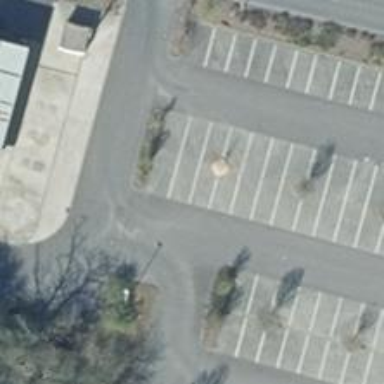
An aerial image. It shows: Paved parking aisle in service road.